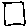
Label: square